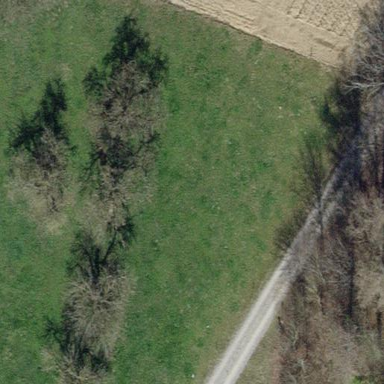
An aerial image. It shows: Orchard.